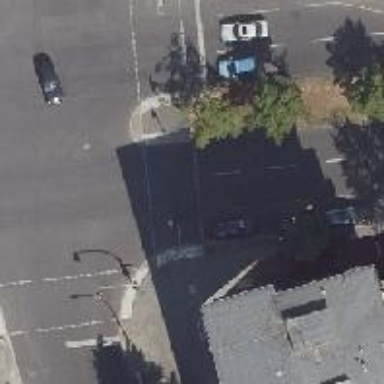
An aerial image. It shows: Footway that serves as traffic island.